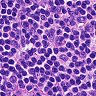
Metastatic tissue present: no